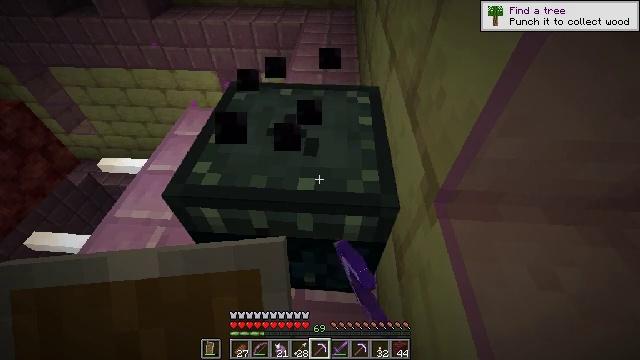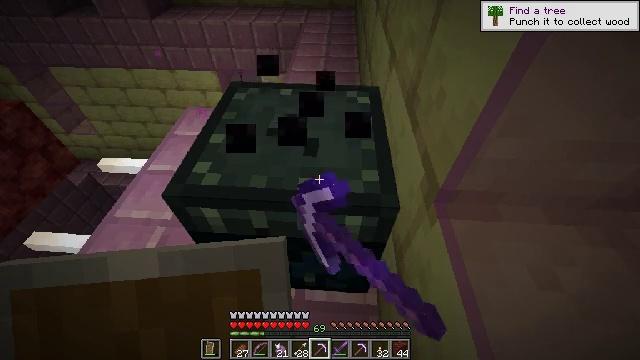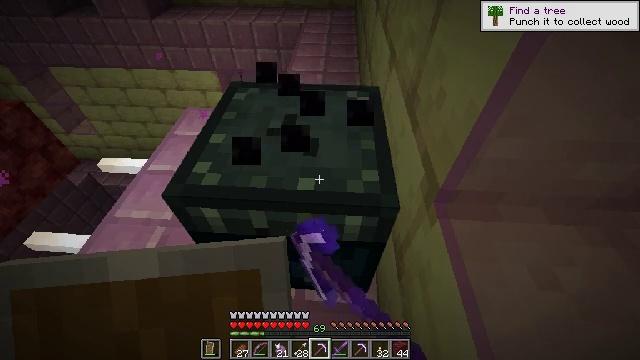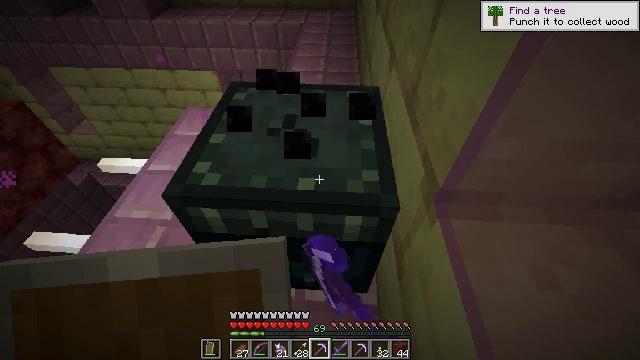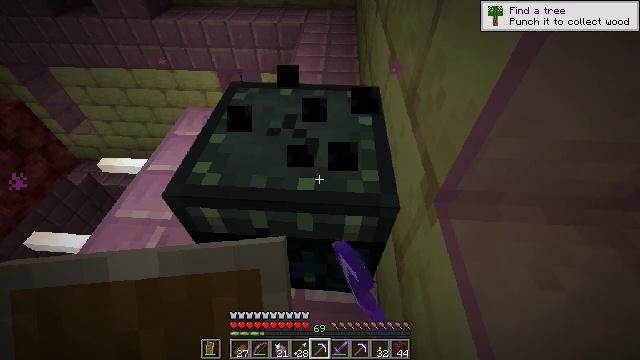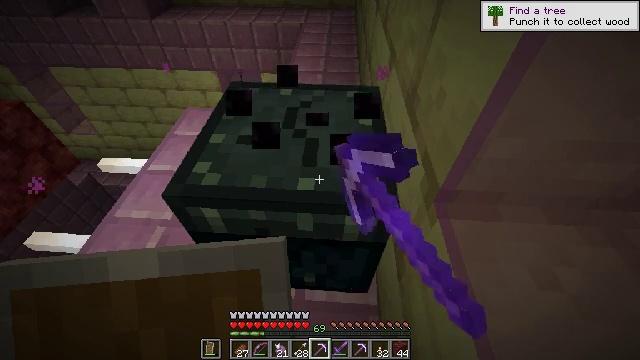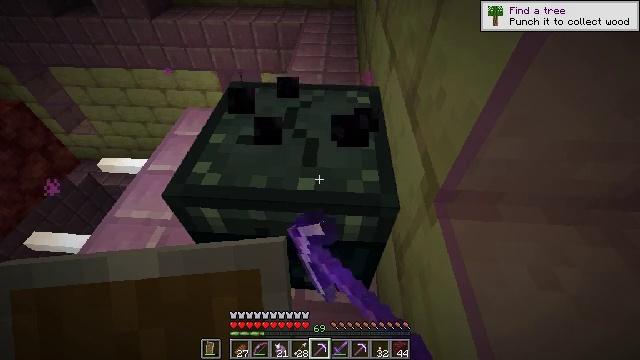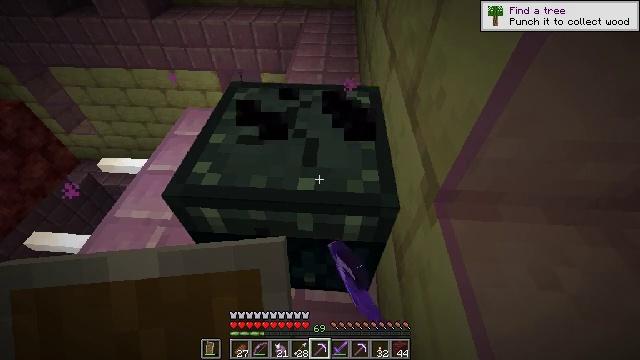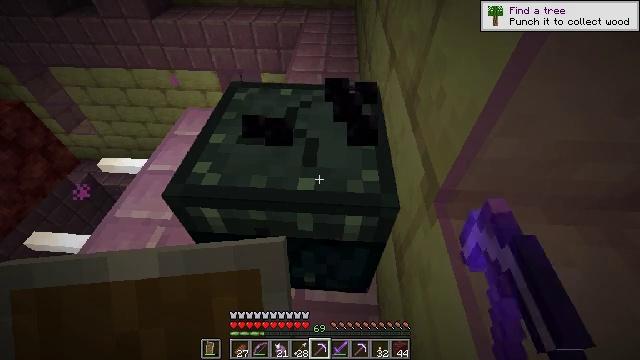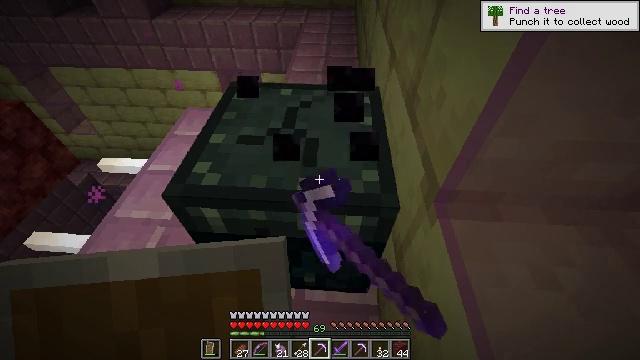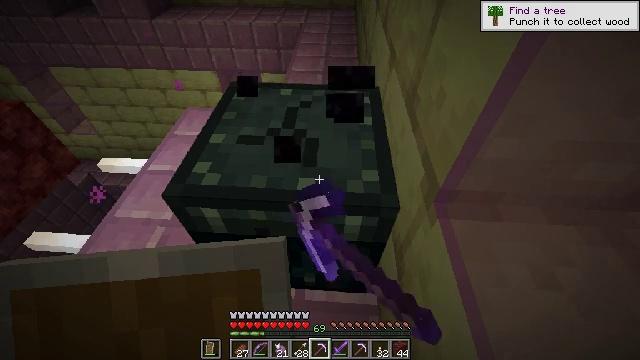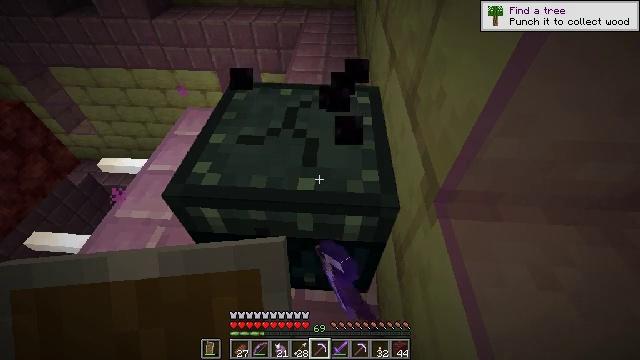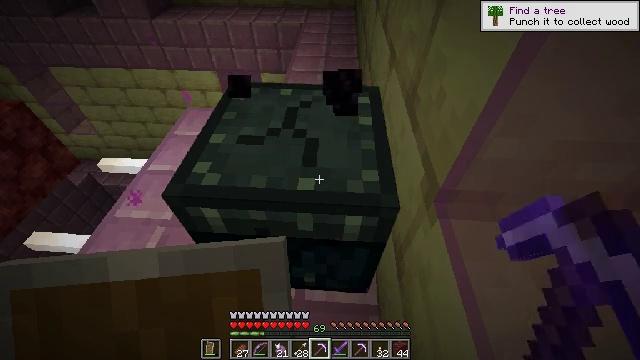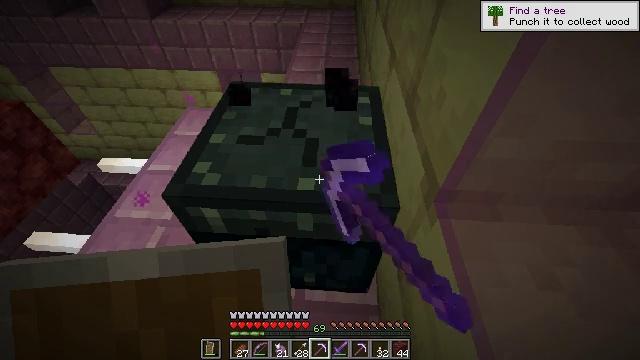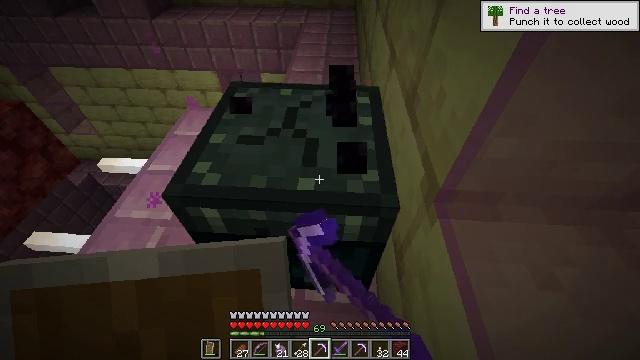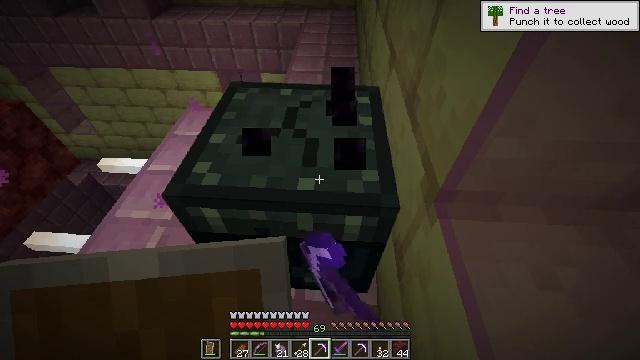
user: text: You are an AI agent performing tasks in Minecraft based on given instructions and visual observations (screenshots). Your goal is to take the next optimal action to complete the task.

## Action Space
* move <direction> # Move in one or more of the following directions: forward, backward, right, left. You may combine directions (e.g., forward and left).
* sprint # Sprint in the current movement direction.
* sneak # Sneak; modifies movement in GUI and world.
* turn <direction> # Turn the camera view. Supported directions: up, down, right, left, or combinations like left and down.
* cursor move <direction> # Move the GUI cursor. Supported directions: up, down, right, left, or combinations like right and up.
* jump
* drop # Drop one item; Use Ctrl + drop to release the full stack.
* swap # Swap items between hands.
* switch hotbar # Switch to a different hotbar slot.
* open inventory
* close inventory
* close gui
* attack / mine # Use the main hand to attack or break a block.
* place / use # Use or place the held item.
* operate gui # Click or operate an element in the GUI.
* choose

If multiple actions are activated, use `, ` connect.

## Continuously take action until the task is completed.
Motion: motion action
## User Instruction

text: Attack the ender chest to collect it.
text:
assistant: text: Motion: attack / mine
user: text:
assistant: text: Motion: attack / mine
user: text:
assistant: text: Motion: attack / mine
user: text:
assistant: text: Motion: attack / mine
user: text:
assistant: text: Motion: attack / mine
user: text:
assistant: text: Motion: attack / mine
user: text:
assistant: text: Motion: attack / mine
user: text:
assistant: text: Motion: attack / mine
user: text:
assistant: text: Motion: attack / mine
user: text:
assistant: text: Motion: attack / mine
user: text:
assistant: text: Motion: attack / mine
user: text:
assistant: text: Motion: attack / mine
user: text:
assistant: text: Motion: attack / mine
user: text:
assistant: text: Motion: attack / mine
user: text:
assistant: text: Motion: attack / mine
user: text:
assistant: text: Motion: attack / mine
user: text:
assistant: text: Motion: attack / mine
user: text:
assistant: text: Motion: attack / mine
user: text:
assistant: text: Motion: attack / mine
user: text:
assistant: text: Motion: attack / mine
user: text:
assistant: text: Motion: attack / mine
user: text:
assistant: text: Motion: attack / mine
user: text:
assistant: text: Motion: attack / mine
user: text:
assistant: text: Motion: attack / mine
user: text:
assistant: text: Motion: attack / mine
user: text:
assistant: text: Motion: attack / mine
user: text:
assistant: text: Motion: attack / mine
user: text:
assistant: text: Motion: attack / mine
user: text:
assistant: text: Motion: attack / mine
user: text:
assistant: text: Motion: attack / mine